Field crop: maize
Growth stage: 2
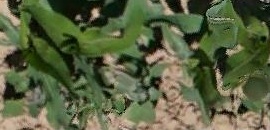
Species: maize